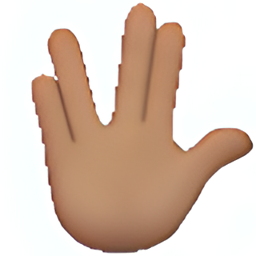
Name: raised hand with part between middle and ring fingers
Emoji: 🖖🏽
Group: People & Body
Sub-group: hand-fingers-open